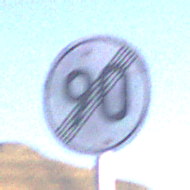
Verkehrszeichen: EndeGeschwindigkeit90
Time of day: SunriseSunset
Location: Outdoor (Nature)
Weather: Clear
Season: NotSpecified
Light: Natural